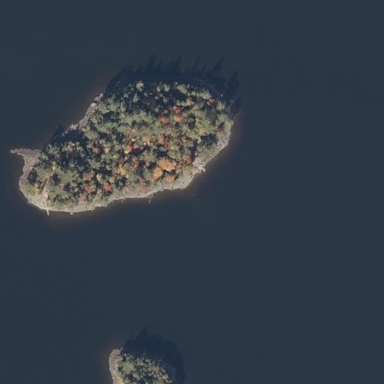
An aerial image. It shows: Islet.